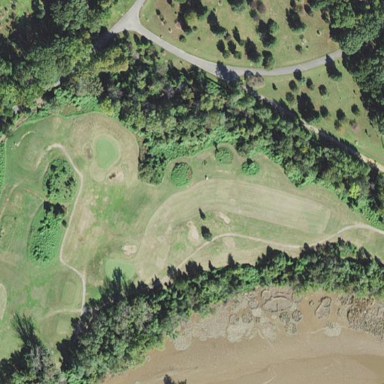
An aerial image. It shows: Golf fairway surrounded by grass.